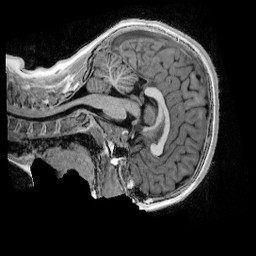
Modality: UNIT1_denoised
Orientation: sagittal
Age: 10
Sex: female
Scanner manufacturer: siemens
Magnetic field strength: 3 T
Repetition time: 4 s
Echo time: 0.00303 s